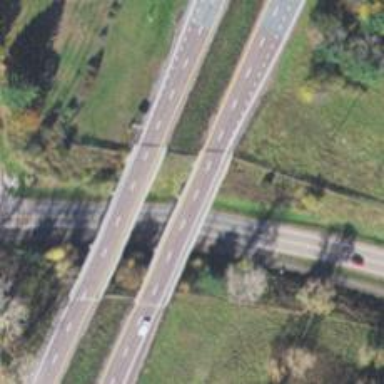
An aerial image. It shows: Viaduct bridge on asphalt motorway.